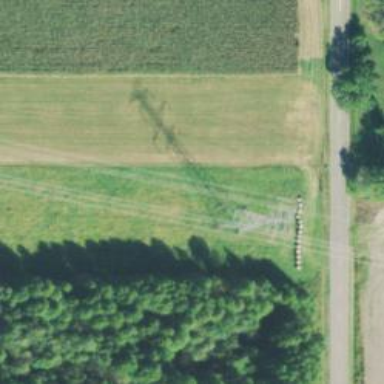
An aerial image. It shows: Lattice structure tower.